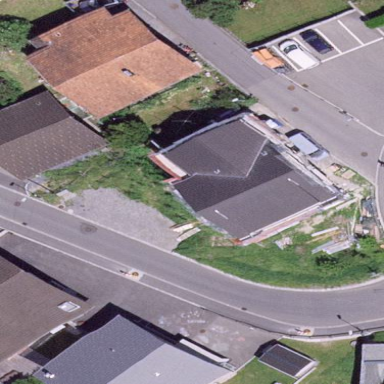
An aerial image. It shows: Detached building.